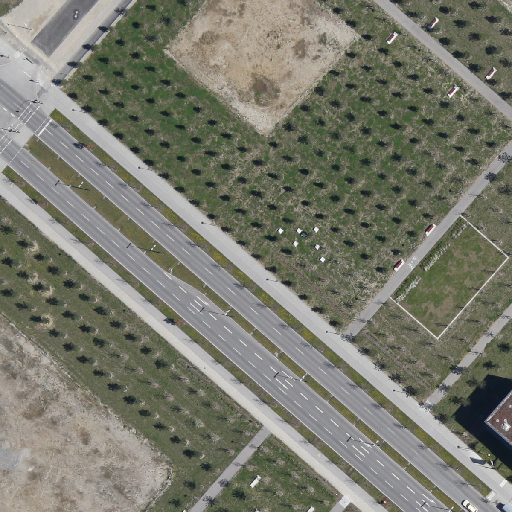
Referring expression: road